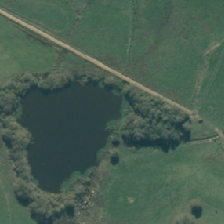
Land cover: lake_pond